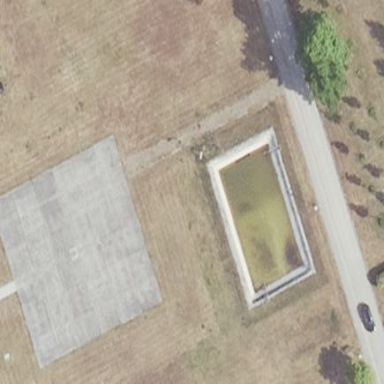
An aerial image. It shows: Image of helipad at airport.